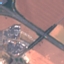
Land use / land cover class: Highway